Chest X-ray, PA view. Patient: 40 years old, sex F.
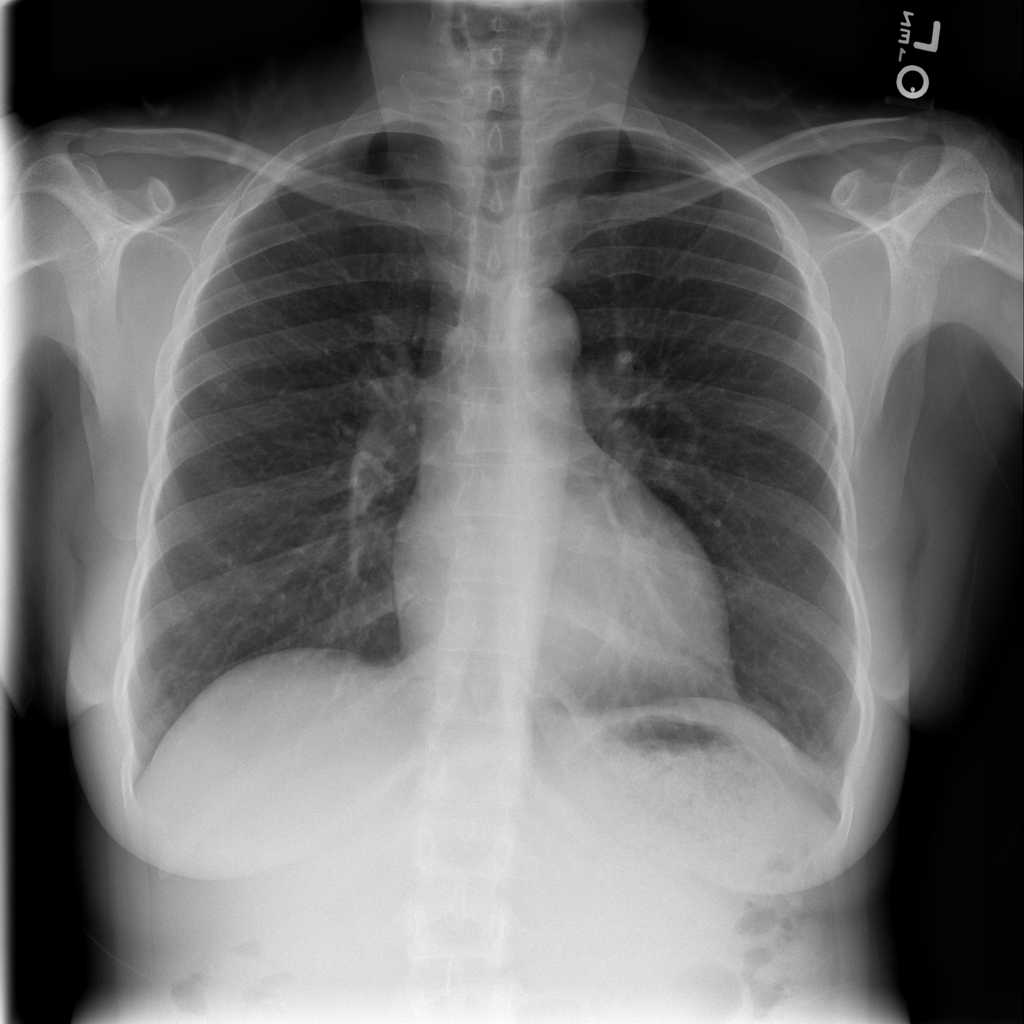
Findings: No Finding